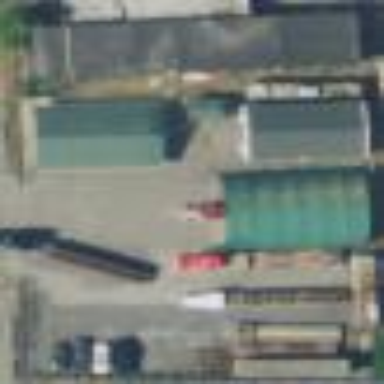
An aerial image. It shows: Industrial area.